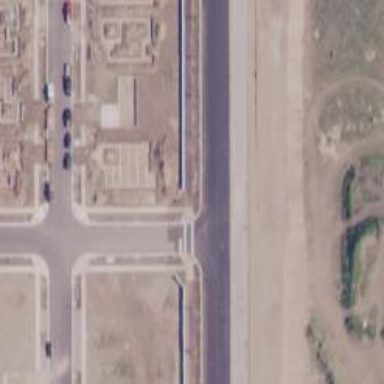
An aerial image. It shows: Crossing on the cycleway.